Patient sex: F
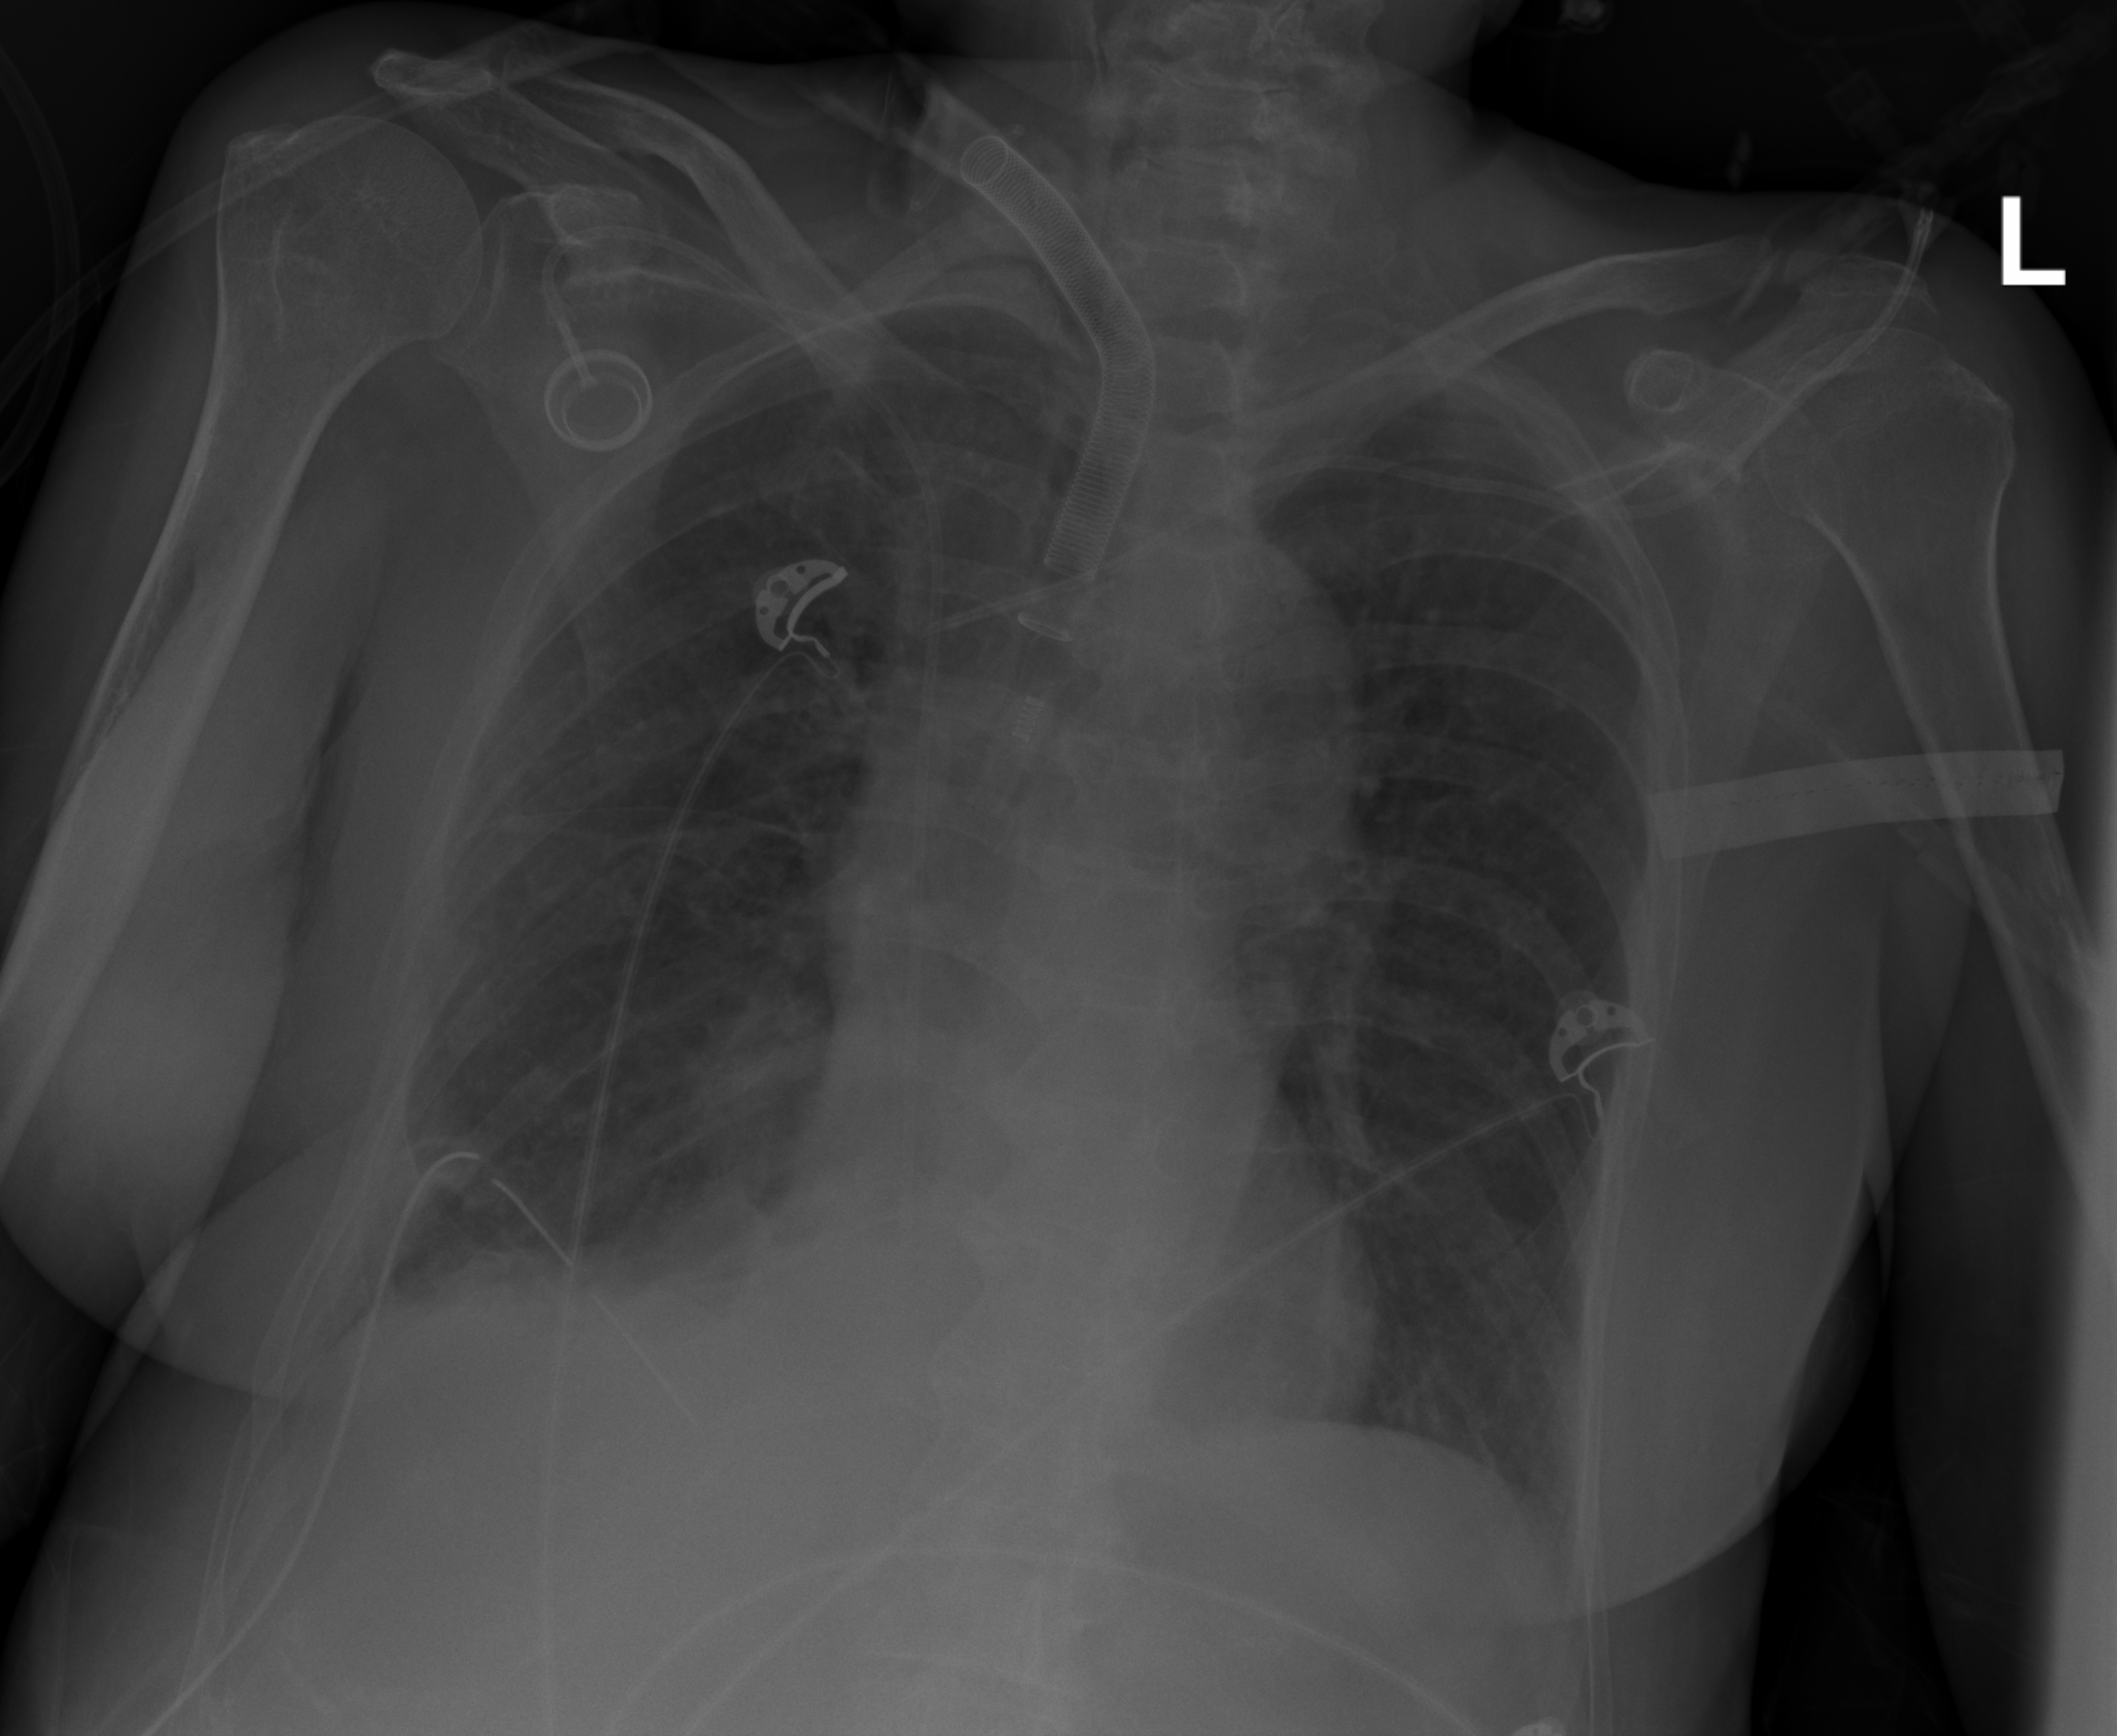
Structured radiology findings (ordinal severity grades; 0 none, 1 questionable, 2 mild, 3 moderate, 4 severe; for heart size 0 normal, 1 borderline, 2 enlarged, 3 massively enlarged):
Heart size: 0
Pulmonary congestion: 0
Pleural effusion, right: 2
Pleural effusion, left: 1
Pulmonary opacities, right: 0
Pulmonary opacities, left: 0
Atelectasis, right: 2
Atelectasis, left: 2